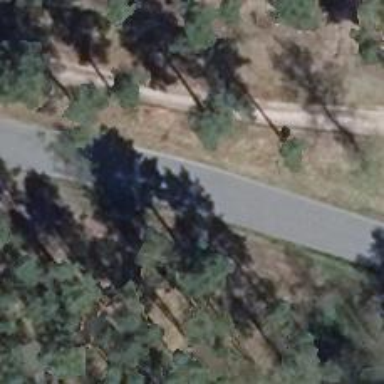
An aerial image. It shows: Unclassified road with asphalt surface.